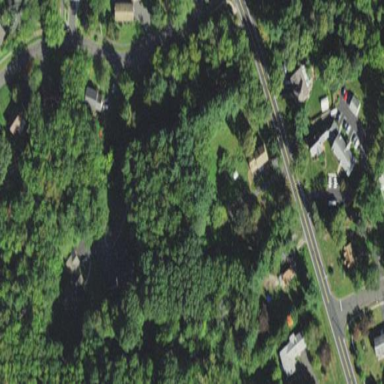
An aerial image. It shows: Nature reserve located in woodland area designated as Existing Preserved Open Space.